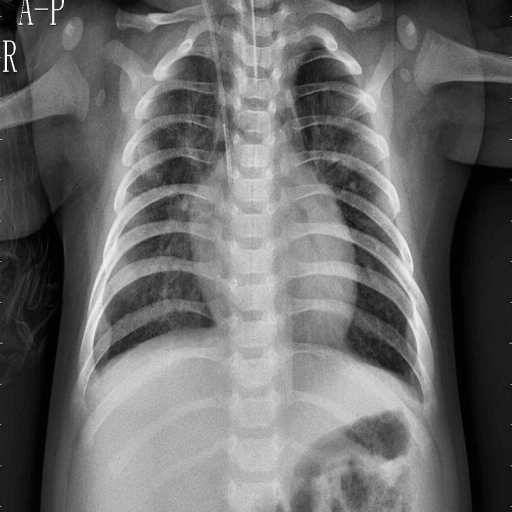
Finding: PNEUMONIA